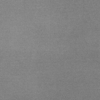
Label: dusty